Question: I'm learning VHDL in order to describe and demonstrate the work of a superscalar-ish pipelined CPU with hazard detection and branch prediction, etc.
I'm starting small, so for practice I tried making a really simple "calculator" design, like this:
'''
library ieee;
use ieee.std_logic_1164.all;
use ieee.numeric_std.all;
use ieee.std_logic_signed.all;
entity calculator is
port(
in_A : in std_logic_vector(3 downto 0);
in_B : in std_logic_vector(3 downto 0);
add : in std_logic;
sub : in std_logic;
out_C : out std_logic_vector(3 downto 0)
);
end entity calculator;
architecture RTL of calculator is
signal next_output : std_logic_vector(3 downto 0);
begin
process(in_A, in_B, add, sub)
variable temp_x, temp_y, temp_z : integer;
begin
temp_x := conv_integer(in_A);
temp_y := conv_integer(in_B);
if(add = '1') and (sub = '0') then
temp_z := temp_x + temp_y;
next_output <= std_logic_vector(to_unsigned(temp_z, 4));
elsif(add = '0') and (sub = '1') then
temp_z := temp_x - temp_y;
next_output <= std_logic_vector(to_unsigned(temp_z,4));
else
temp_z := 0;
next_output <= std_logic_vector(to_unsigned(temp_z,4));
end if;
out_C <= next_output;
end process;
end architecture RTL;
'''
However, I can't figure out why the output is set only after the input is changed, as is demonstrated here (the test bench code I guess is irrelevant):

I would like to know what I should do in order to make the output correct and available without delay. If add is 1, then the output should be set according to the input, without delay (well, I want it to be, the way I wrote it, its not :) )
Also, can someone explain to me when the output will be remembered in flip-flops, and if it being remembered in flip-flops the way I wrote my description.
I would also really appreciate all advice, criticism and guidance to help me out. This is only a simple ADD/SUB calculator, and I gotta describe a whole processor with an instruction set in about two months! Maybe you can point me to good learning tutorials, because the classes I had were useless :(
Thanks in advance! :)
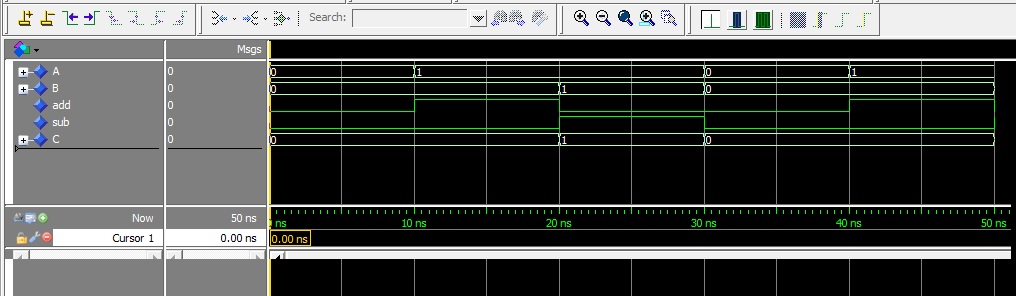
Answer: The easiest thing to do would be to move the assignment
'''
out_C <= next_output;
'''
outside the process (make it a concurrent signal assignment).
You could also make next_output a variable declared in the process and leave the signal assignment where it is.
The delay happens because signal assignments don't take effect in the simulation cycle they occur in. Without a process sensitive to next_output it's new value will be seen the next time the process otherwise executes.
A concurrent signal assignment statement has an equivalent process where signals on the right hand side are in the sensitivity list.
Making next_output a variable makes it's value immediately available.
You could also re-write your process:
'''
process(in_A, in_B, add, sub)
variable temp_x, temp_y, temp_z : integer;
begin
temp_x := conv_integer(in_A);
temp_y := conv_integer(in_B);
if(add = '1') and (sub = '0') then
temp_z := temp_x + temp_y;
elsif(add = '0') and (sub = '1') then
temp_z := temp_x - temp_y;
else
temp_z := 0;
end if;
out_C <= std_logic_vector(to_unsigned(temp_z,4));
end process;
'''
And eliminate next_output.